Question: I have a Spark cluster with 5 nodes. But when I run an application, only 2 executors are used. How to distribute tasks on all executors?

(these are not always the same 2 that are used, but never more than 2)
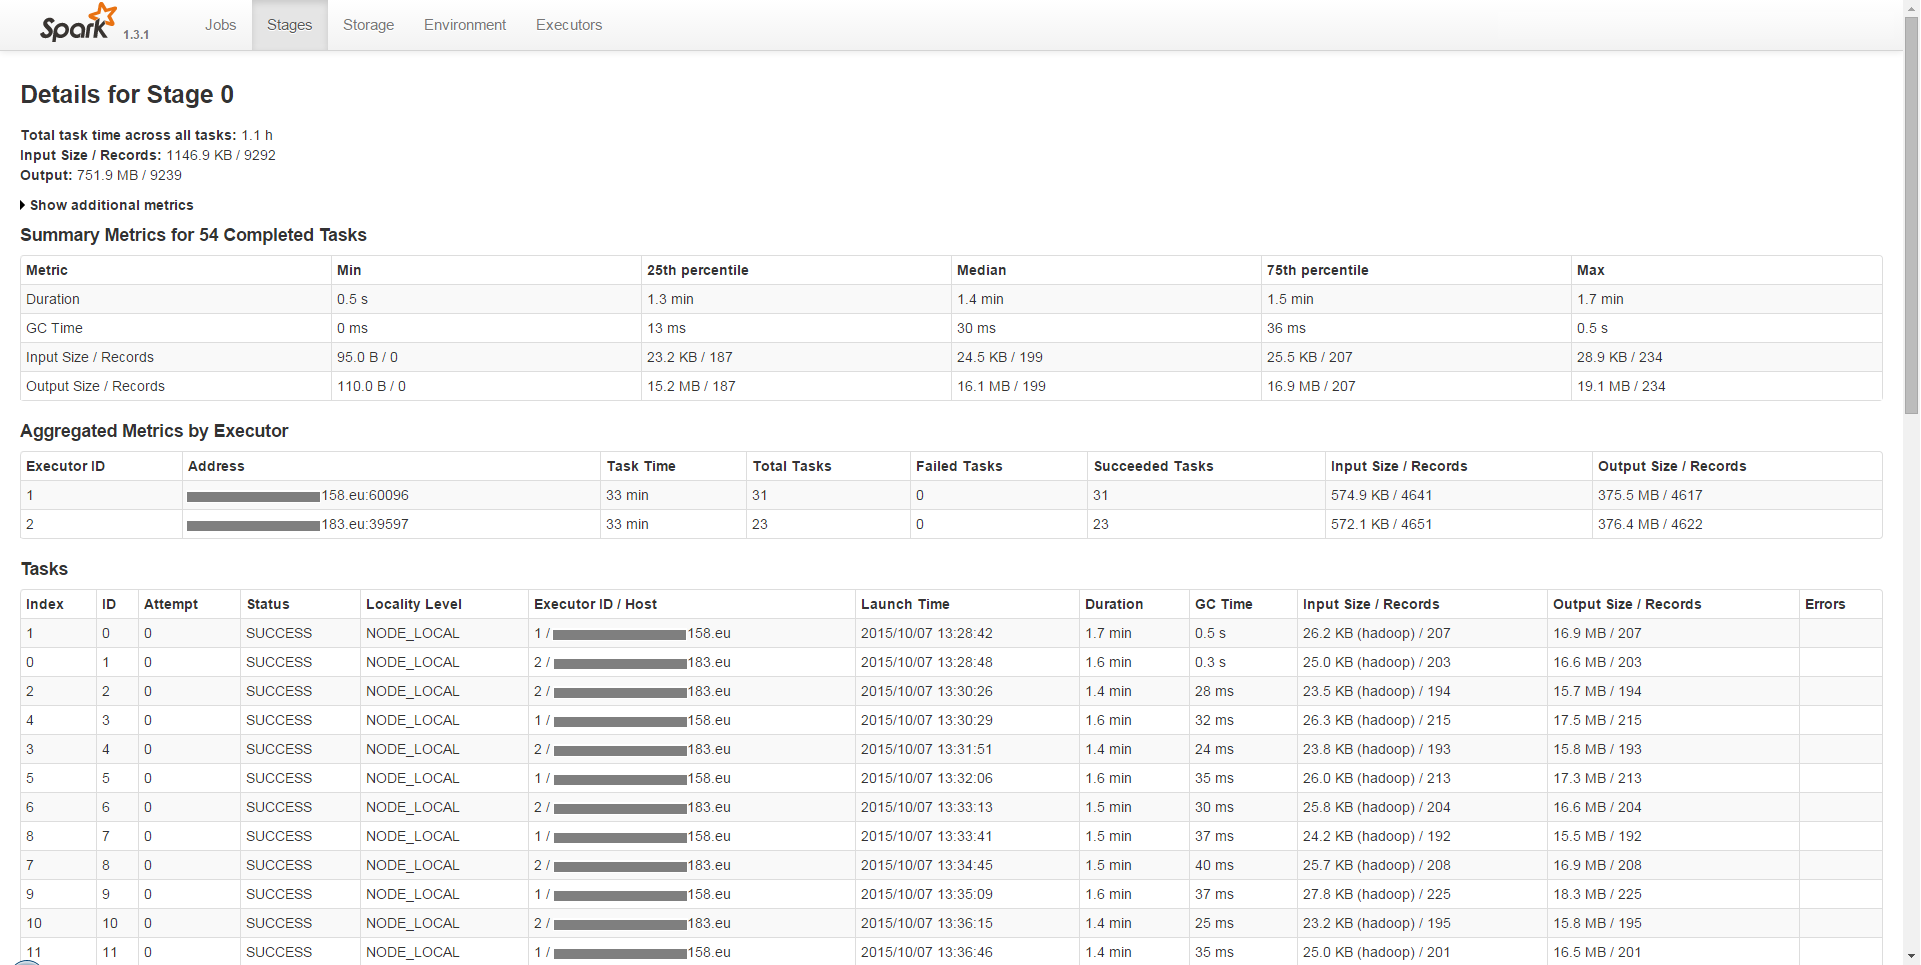
Answer: Yarn defaults to using 2 cores. You have to set 'num-executors', and should probably also look into the 'executor-cores' option also.